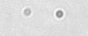
Label: camera_spot